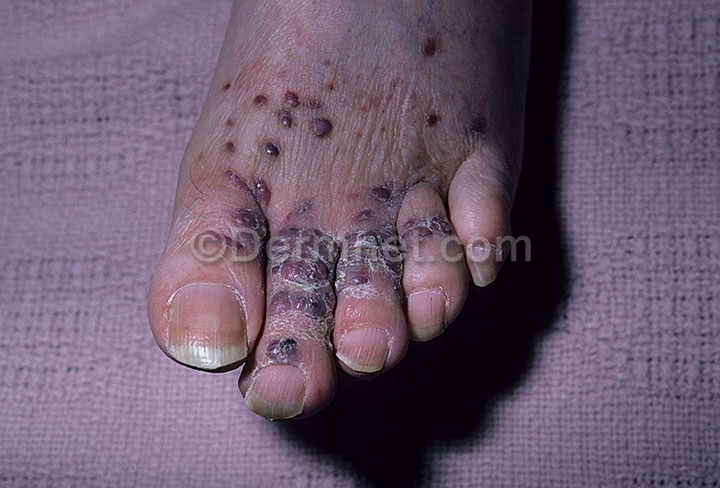
Disease: Vascular Tumors